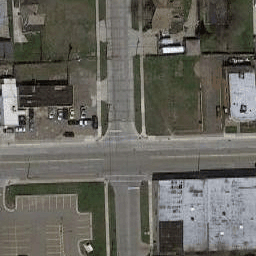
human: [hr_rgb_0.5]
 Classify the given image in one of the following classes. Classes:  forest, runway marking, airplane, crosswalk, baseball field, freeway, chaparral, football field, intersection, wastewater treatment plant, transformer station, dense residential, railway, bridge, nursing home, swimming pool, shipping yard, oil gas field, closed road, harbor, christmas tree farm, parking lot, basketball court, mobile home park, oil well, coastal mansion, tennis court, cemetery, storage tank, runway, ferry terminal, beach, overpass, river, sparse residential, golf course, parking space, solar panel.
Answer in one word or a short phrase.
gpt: intersection